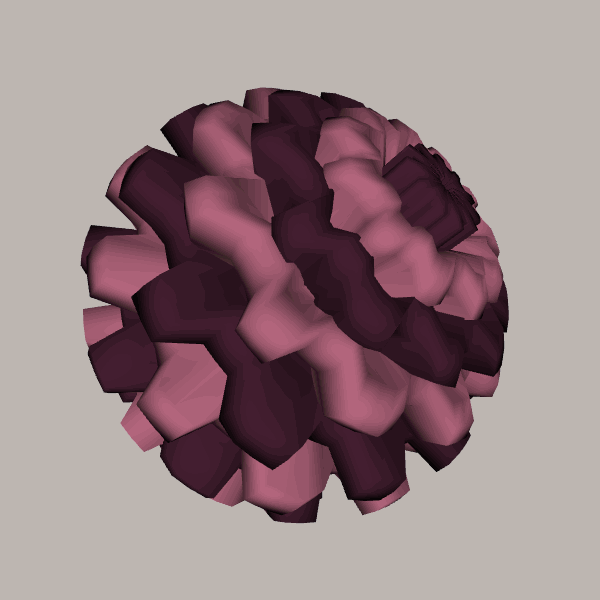
Background: light